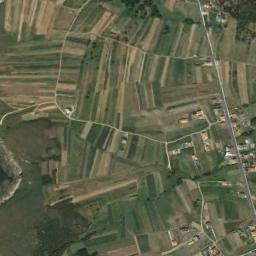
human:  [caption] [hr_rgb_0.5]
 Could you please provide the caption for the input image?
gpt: Lots of rectangular farmlands of different colors are arranged in neat rows and some houses are surrounded by these farmlands .

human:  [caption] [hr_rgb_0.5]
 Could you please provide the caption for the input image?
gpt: Many dense green and tan mixed rectangular farms of different sizes .

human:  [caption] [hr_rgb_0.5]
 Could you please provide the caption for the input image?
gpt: There are some deep green and bare rectangular farmland .

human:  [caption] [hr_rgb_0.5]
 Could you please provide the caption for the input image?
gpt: There are a lot of buildings beside the rectangular farmlands .

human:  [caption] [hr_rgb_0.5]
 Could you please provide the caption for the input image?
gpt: There are many green rectangular farmlands and yellow ones distributed irregularly .